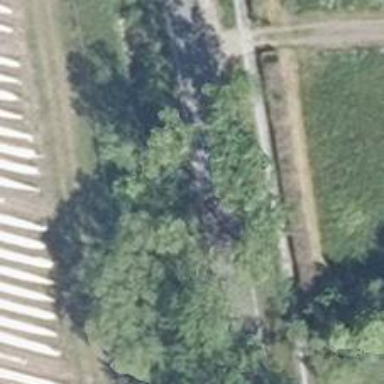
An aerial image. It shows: Row of trees in natural setting.